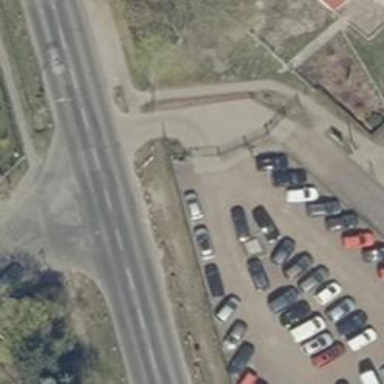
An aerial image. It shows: Road with stop sign.